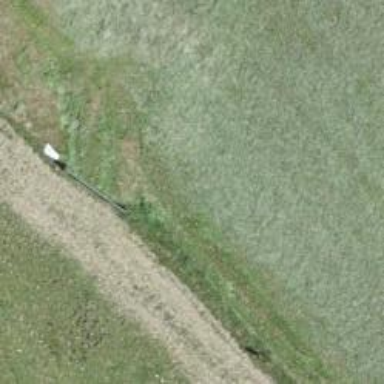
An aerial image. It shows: Compacted path road.